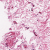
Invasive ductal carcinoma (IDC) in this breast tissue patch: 0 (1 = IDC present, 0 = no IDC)